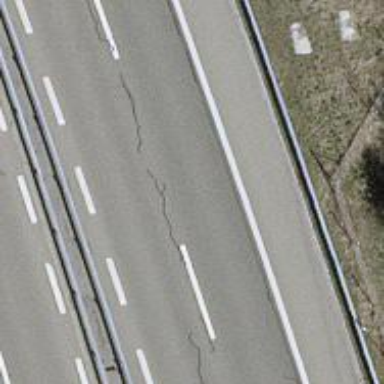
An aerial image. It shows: Asphalt motorway.